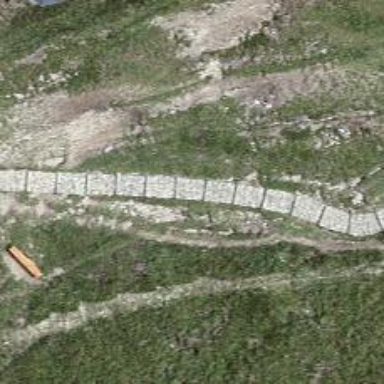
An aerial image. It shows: Path.